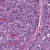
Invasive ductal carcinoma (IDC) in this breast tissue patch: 0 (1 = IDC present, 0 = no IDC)